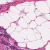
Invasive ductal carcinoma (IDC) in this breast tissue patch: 0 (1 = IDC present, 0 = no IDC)